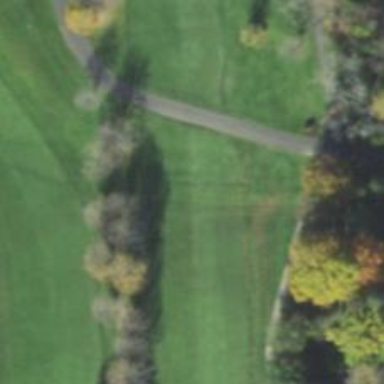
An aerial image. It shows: View of golf hole.